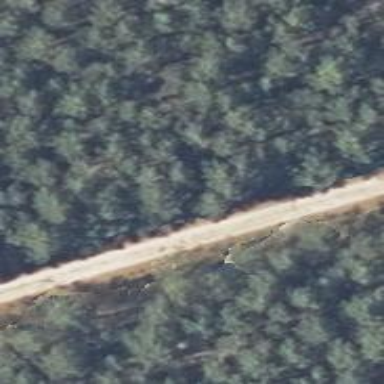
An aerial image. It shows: Track road with grade4 tracktype.